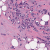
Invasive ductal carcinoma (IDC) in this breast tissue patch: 1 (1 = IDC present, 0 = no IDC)